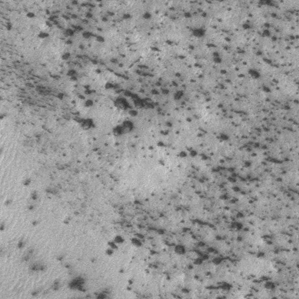
Label: frost